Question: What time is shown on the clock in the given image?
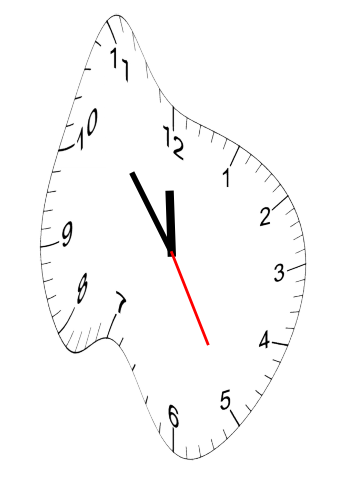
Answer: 11:53:25